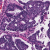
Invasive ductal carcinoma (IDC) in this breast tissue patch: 1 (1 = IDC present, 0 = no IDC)